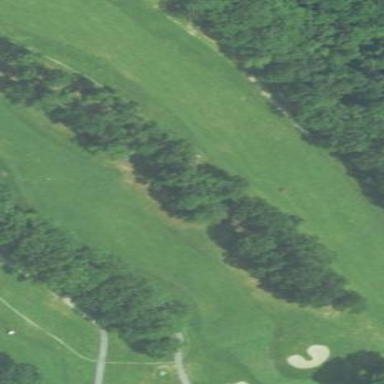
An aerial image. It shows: Woodland consisting of broadleaved trees.